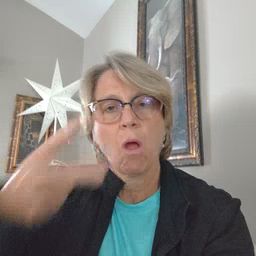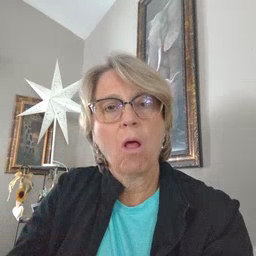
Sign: fall